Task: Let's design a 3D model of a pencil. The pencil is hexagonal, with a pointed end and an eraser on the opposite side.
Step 71:
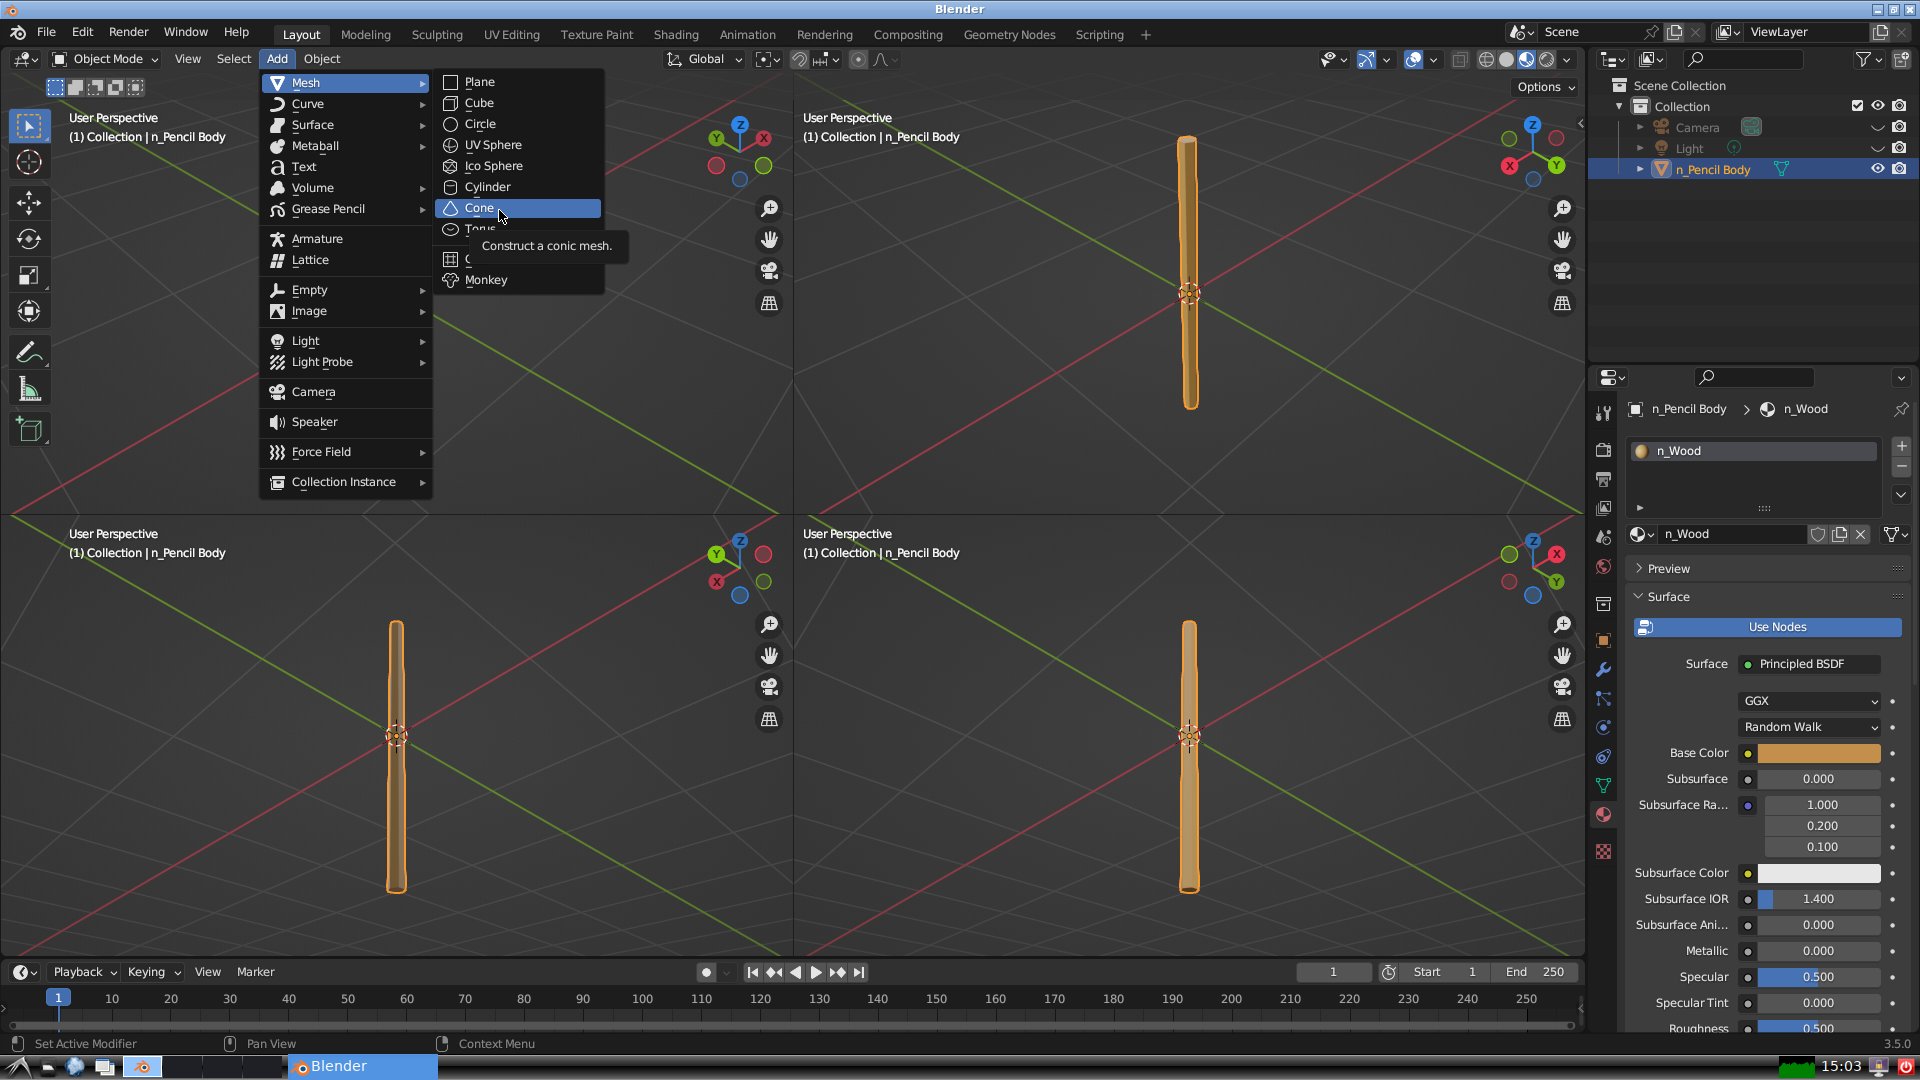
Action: click: no